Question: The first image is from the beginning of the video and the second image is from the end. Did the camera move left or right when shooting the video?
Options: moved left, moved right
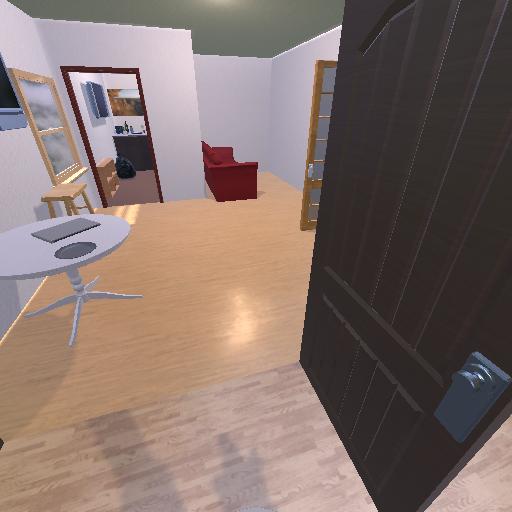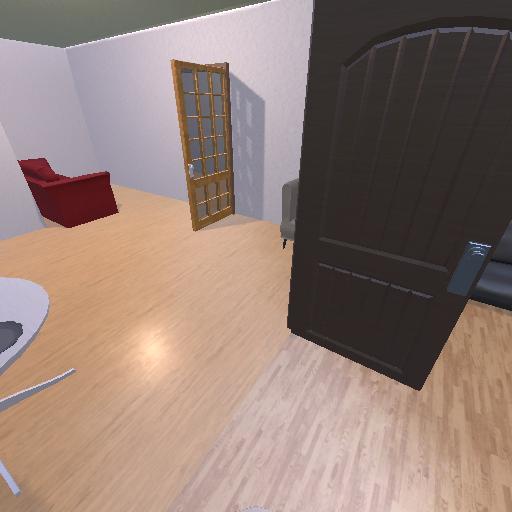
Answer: moved left